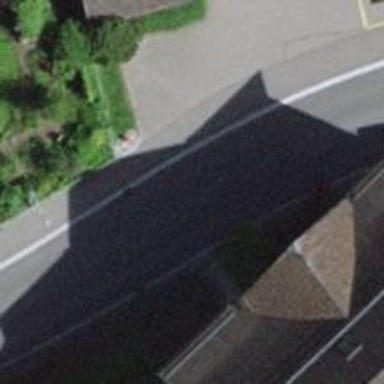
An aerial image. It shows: Unclassified asphalt road with separate sidewalk.